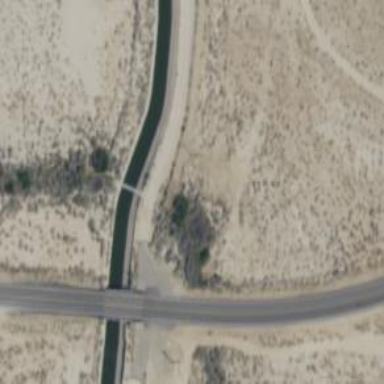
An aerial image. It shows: Aqueduct bridge.